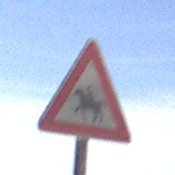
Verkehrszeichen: ReiterRechts
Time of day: MorningAfternoon
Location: Outdoor (RoadRail)
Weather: PartlyCloudy
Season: NotSpecified
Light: Natural